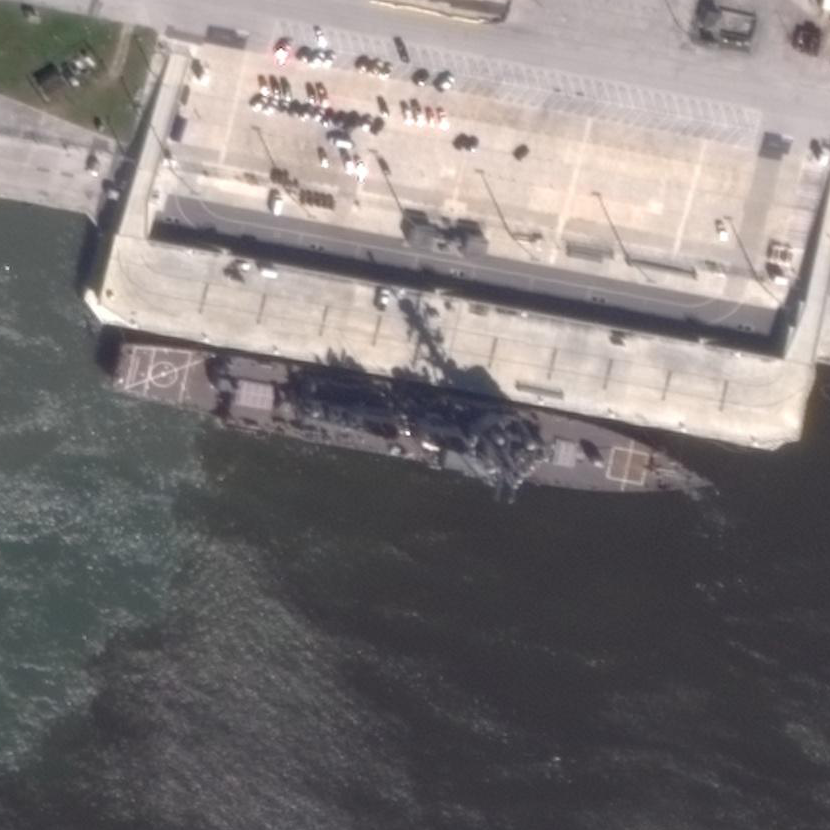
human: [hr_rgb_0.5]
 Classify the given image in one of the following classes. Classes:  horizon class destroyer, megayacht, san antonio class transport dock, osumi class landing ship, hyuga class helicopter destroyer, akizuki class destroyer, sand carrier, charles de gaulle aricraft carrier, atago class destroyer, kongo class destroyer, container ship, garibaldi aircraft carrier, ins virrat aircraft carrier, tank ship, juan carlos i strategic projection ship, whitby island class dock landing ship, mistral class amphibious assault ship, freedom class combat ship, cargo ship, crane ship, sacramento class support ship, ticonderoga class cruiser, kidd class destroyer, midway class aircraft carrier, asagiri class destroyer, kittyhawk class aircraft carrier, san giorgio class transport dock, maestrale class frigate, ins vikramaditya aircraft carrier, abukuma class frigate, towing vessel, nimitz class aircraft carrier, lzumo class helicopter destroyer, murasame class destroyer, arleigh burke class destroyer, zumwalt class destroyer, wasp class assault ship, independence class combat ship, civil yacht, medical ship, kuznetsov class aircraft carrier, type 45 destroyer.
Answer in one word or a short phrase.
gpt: Arleigh Burke class destroyer